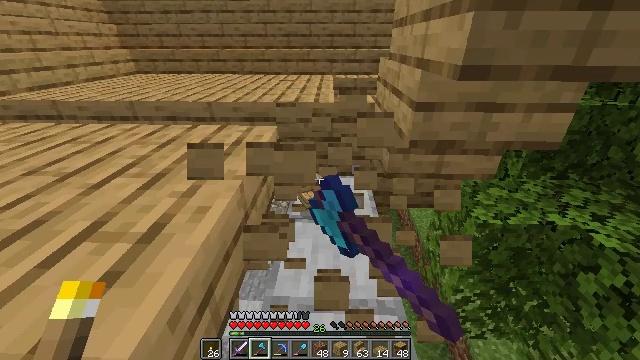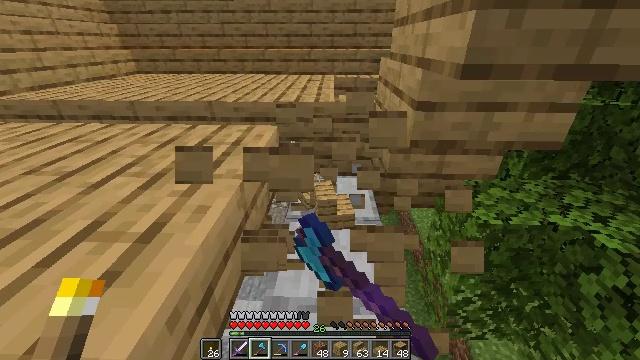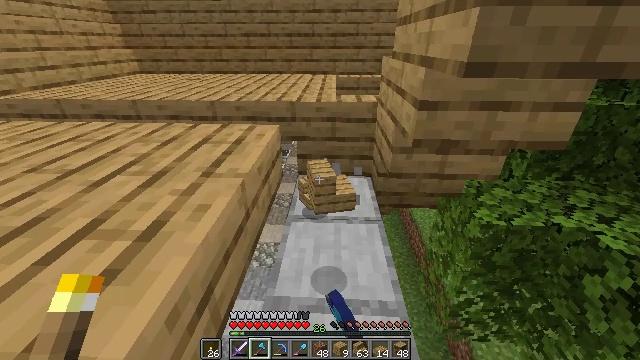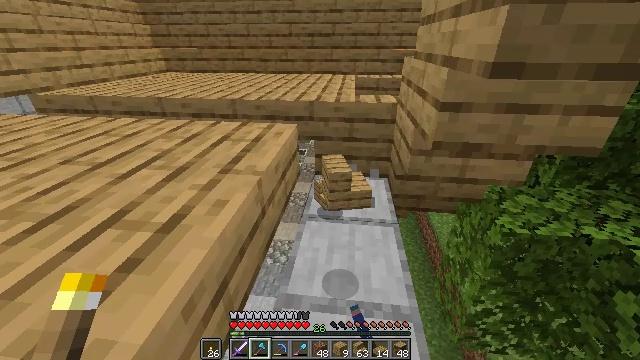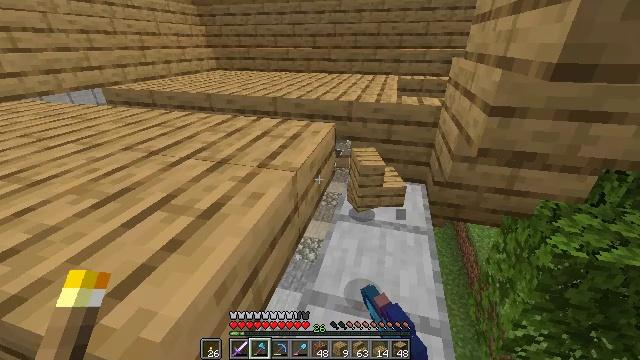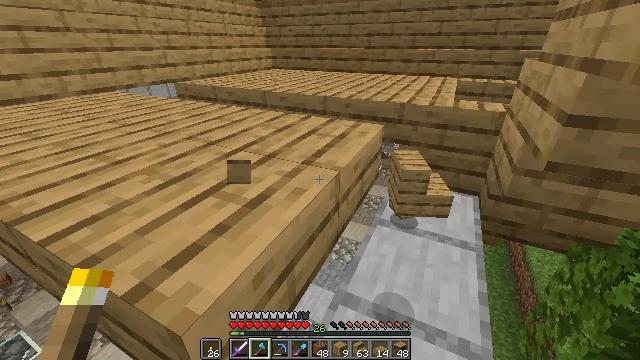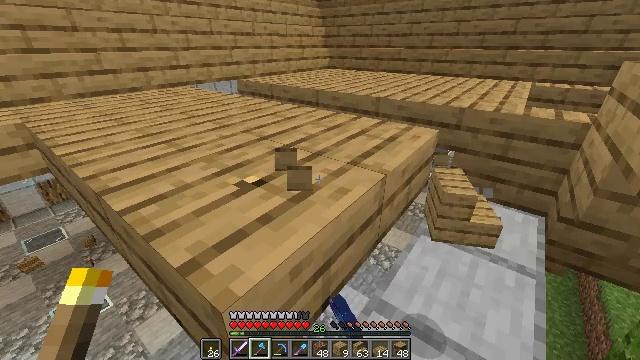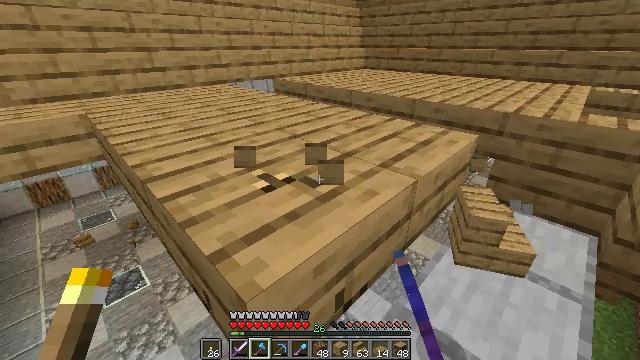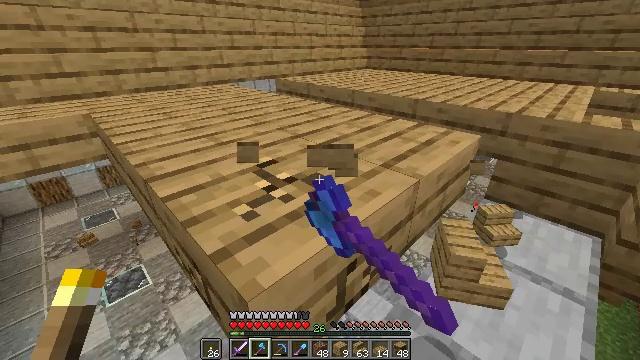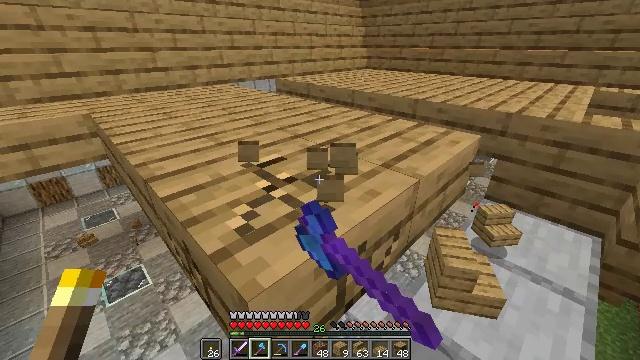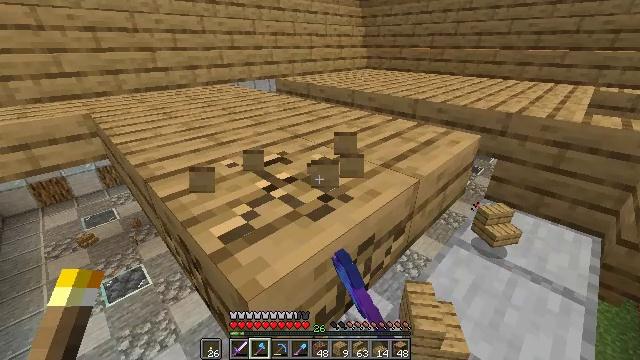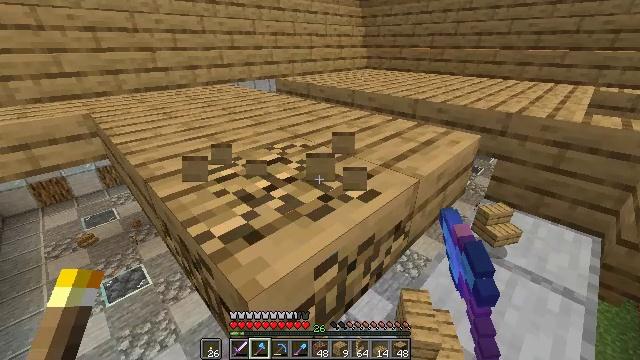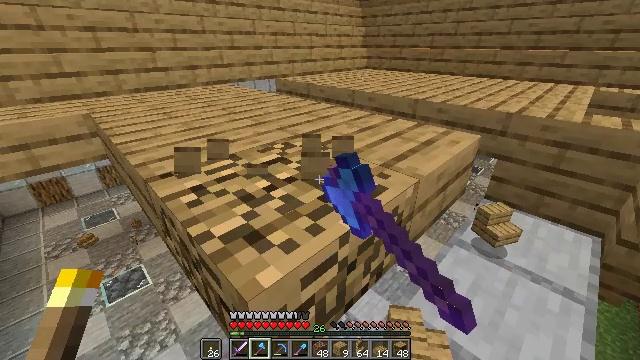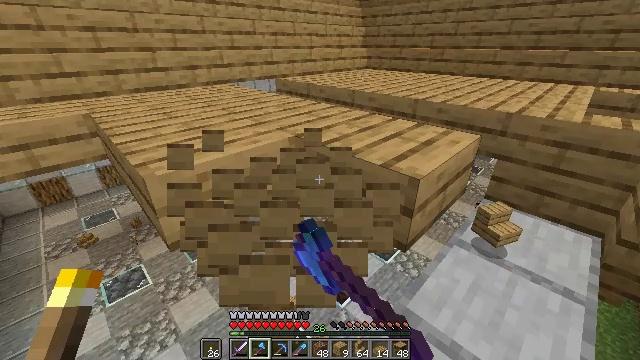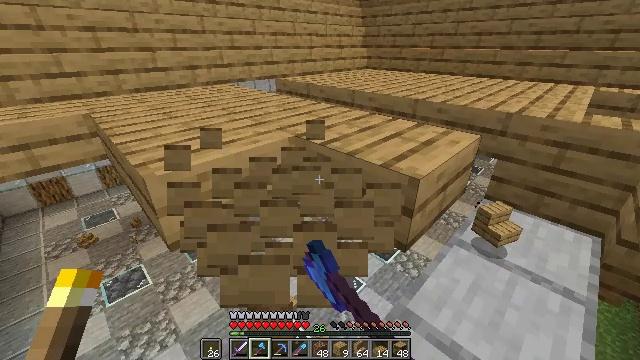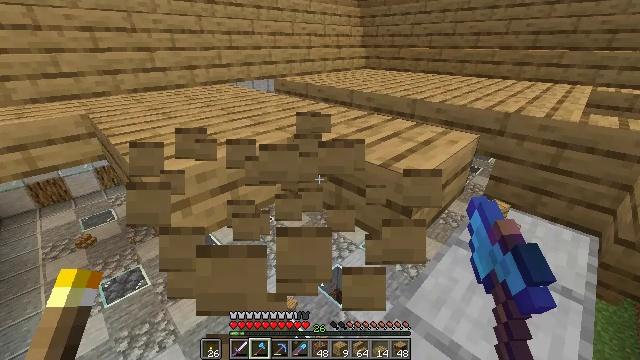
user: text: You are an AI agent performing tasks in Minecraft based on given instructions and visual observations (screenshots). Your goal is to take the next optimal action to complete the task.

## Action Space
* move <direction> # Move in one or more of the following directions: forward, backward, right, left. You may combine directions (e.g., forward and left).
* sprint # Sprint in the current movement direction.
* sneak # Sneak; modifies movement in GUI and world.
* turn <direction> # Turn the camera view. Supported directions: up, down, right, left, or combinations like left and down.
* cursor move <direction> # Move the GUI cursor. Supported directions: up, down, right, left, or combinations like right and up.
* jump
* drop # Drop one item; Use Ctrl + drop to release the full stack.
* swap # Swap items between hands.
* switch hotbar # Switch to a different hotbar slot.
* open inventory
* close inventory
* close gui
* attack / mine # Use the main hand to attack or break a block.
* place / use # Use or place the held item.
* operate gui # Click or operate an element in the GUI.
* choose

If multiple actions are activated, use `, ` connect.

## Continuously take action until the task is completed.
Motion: motion action
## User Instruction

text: Attack the oak slab to collect it.
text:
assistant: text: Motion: attack / mine
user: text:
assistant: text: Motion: attack / mine
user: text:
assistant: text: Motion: turn left, attack / mine
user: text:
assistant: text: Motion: turn left, attack / mine
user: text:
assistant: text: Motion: turn left, attack / mine
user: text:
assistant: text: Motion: turn left, attack / mine
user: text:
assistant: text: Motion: turn left, attack / mine
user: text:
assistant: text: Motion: attack / mine
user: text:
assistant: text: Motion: attack / mine
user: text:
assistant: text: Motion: attack / mine
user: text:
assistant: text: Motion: attack / mine
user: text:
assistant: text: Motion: attack / mine
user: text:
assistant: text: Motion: attack / mine
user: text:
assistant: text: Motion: attack / mine
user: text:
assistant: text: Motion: attack / mine
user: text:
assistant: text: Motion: attack / mine
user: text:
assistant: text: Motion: turn right, attack / mine
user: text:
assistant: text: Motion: move forward, turn right, attack / mine
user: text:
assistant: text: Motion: move forward, turn right, attack / mine
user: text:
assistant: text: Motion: turn right, attack / mine
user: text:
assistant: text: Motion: attack / mine
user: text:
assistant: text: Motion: attack / mine
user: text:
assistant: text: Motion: attack / mine
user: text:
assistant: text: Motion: attack / mine
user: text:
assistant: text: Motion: attack / mine
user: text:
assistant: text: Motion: attack / mine
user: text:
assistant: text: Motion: attack / mine
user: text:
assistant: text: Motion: attack / mine
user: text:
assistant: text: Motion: attack / mine
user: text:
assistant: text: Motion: turn left, attack / mine